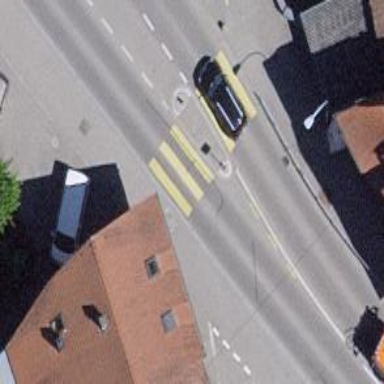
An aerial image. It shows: Crossing with pedestrian island and zebra markings.